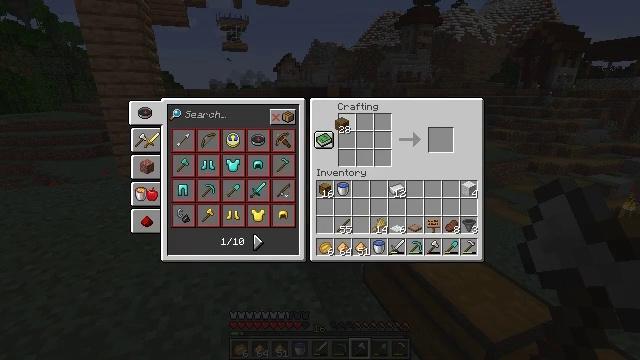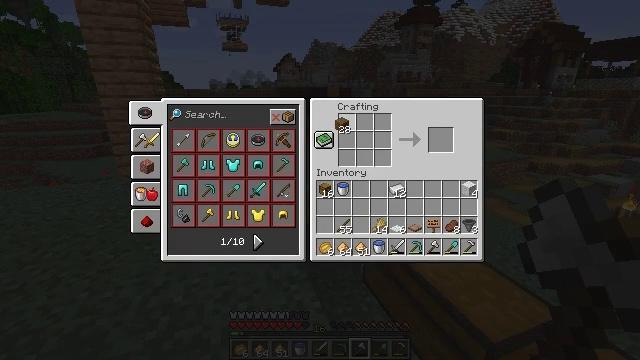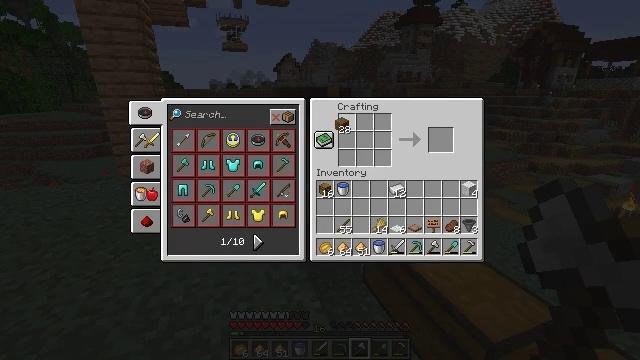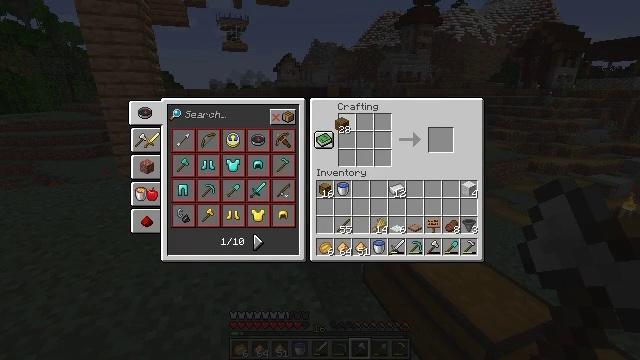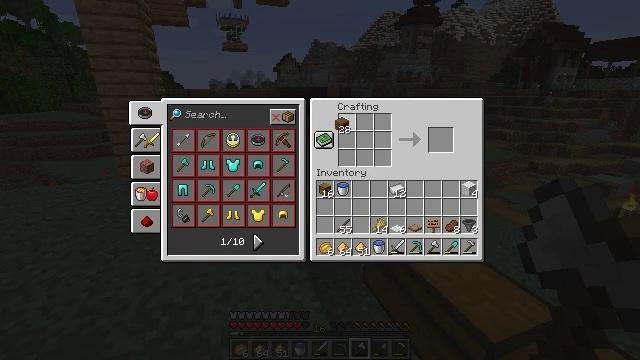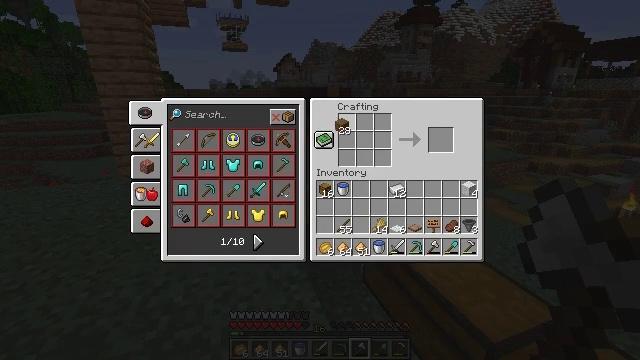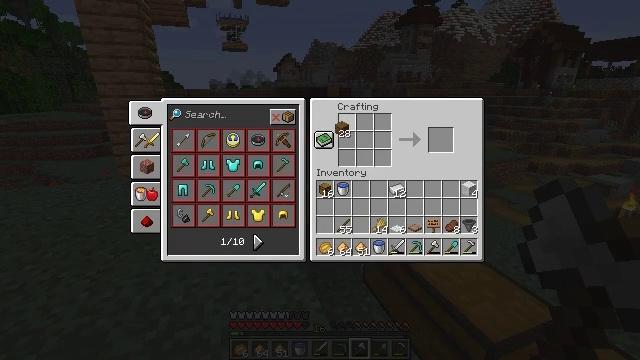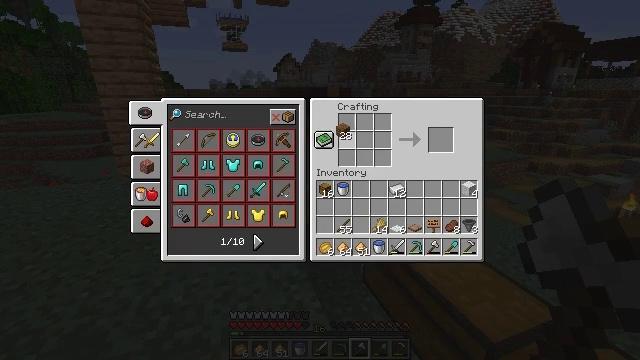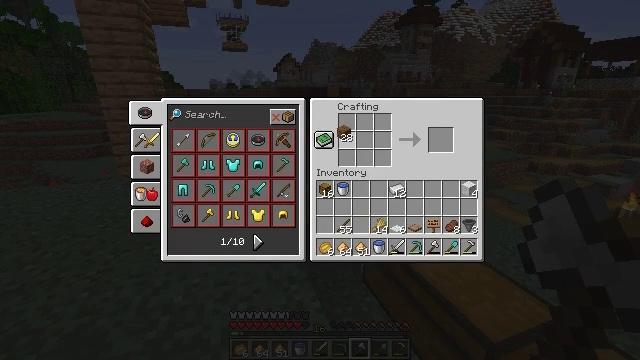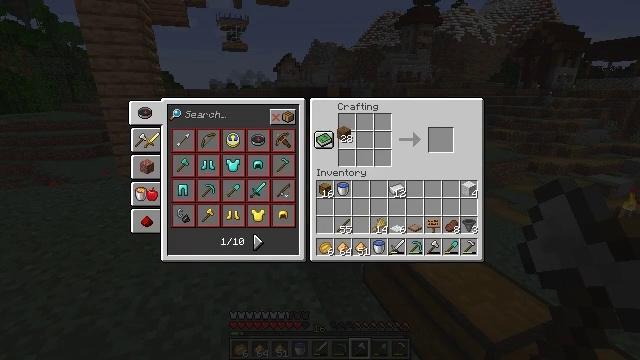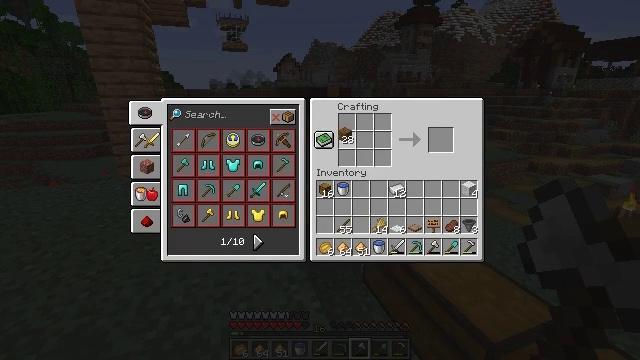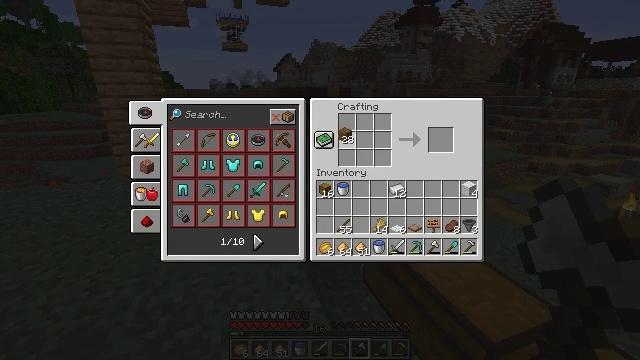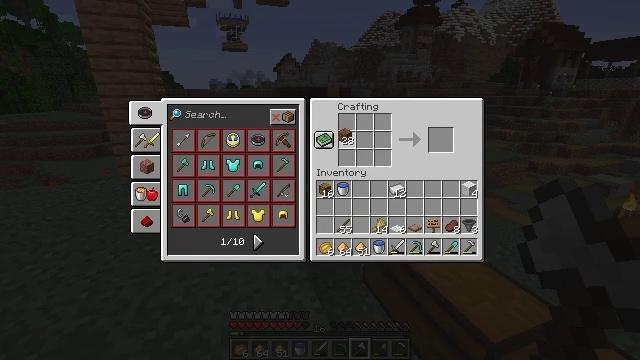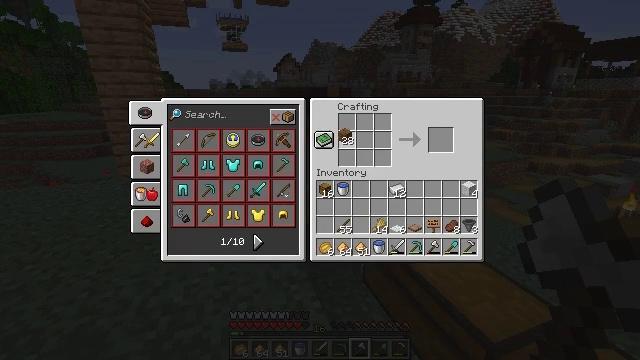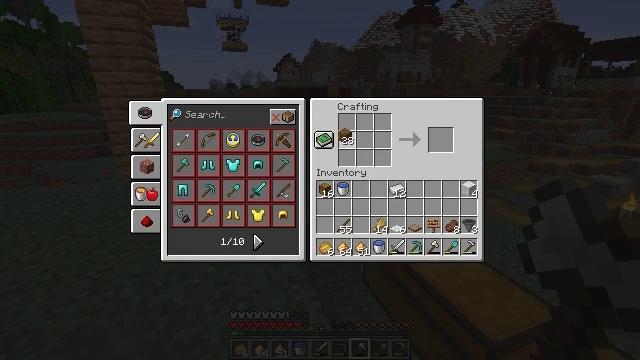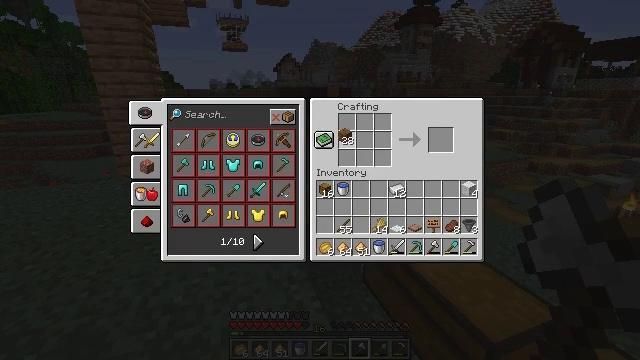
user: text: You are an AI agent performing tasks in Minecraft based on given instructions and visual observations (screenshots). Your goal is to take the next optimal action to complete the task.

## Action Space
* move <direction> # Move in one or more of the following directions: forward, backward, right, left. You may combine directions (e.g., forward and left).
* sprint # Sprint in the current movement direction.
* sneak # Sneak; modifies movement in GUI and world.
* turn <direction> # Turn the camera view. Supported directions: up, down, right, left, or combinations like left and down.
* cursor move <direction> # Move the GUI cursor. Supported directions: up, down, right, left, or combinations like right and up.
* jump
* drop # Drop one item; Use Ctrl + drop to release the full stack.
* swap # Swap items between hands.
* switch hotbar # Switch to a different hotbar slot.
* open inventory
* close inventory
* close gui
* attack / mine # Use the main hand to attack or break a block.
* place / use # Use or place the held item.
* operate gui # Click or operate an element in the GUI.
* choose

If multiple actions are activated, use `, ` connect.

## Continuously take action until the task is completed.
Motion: motion action
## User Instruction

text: Craft a spruce sign using the necessary materials.
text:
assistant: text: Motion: no_op
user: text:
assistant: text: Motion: no_op
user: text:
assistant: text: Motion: no_op
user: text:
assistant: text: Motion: no_op
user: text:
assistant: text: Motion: no_op
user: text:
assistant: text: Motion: no_op
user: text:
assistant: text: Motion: no_op
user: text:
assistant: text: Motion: no_op
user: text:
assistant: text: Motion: no_op
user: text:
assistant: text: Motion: no_op
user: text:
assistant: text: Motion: no_op
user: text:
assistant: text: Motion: no_op
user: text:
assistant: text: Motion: no_op
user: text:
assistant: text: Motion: no_op
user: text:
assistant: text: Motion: no_op
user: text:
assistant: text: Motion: no_op
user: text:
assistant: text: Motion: no_op
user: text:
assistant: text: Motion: no_op
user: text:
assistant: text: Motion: no_op
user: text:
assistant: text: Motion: choose
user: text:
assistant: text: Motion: choose
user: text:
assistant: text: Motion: choose
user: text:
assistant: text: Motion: choose
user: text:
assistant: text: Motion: choose
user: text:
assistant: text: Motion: cursor move right, choose
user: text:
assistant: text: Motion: choose
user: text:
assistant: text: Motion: cursor move right, choose
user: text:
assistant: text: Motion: choose
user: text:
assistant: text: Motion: choose
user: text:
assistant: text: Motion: choose